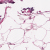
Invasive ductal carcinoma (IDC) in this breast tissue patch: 0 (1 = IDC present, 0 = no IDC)